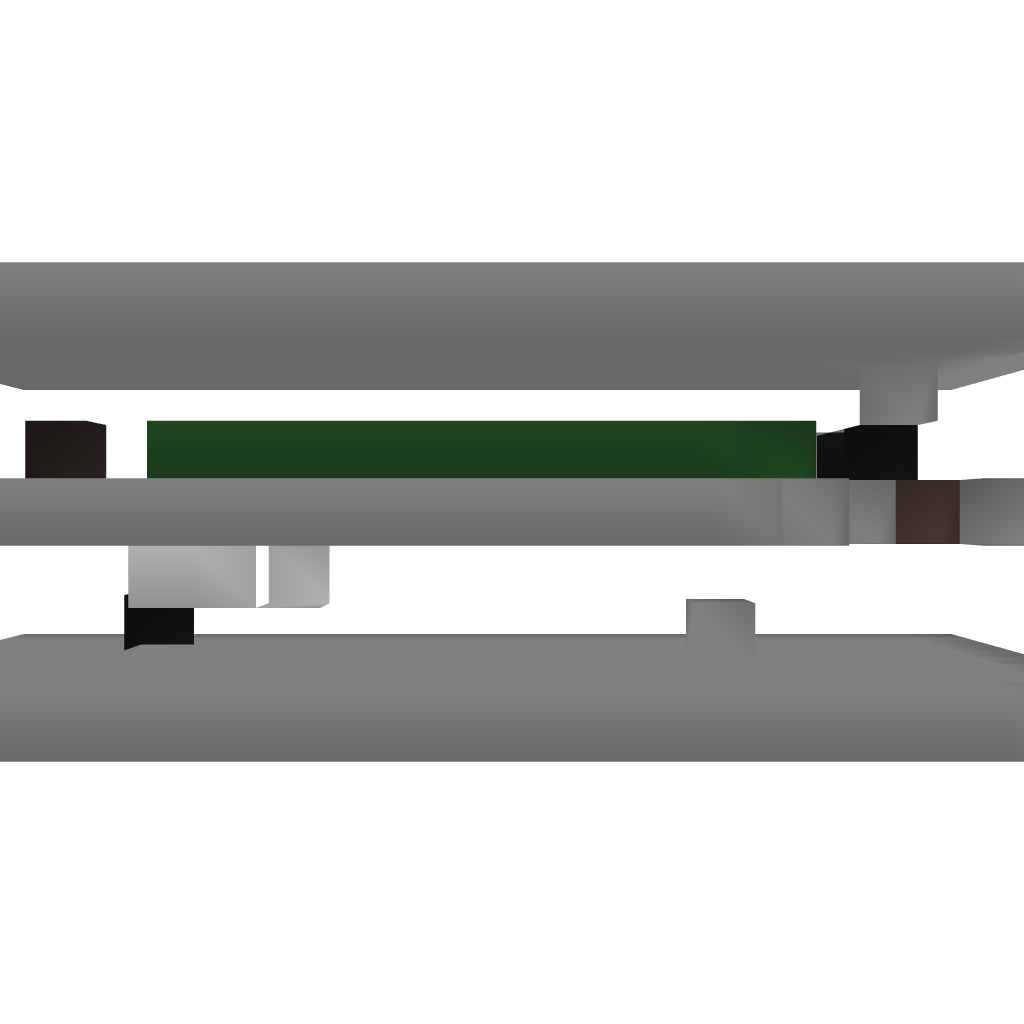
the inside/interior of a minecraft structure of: Nether Wart Farm